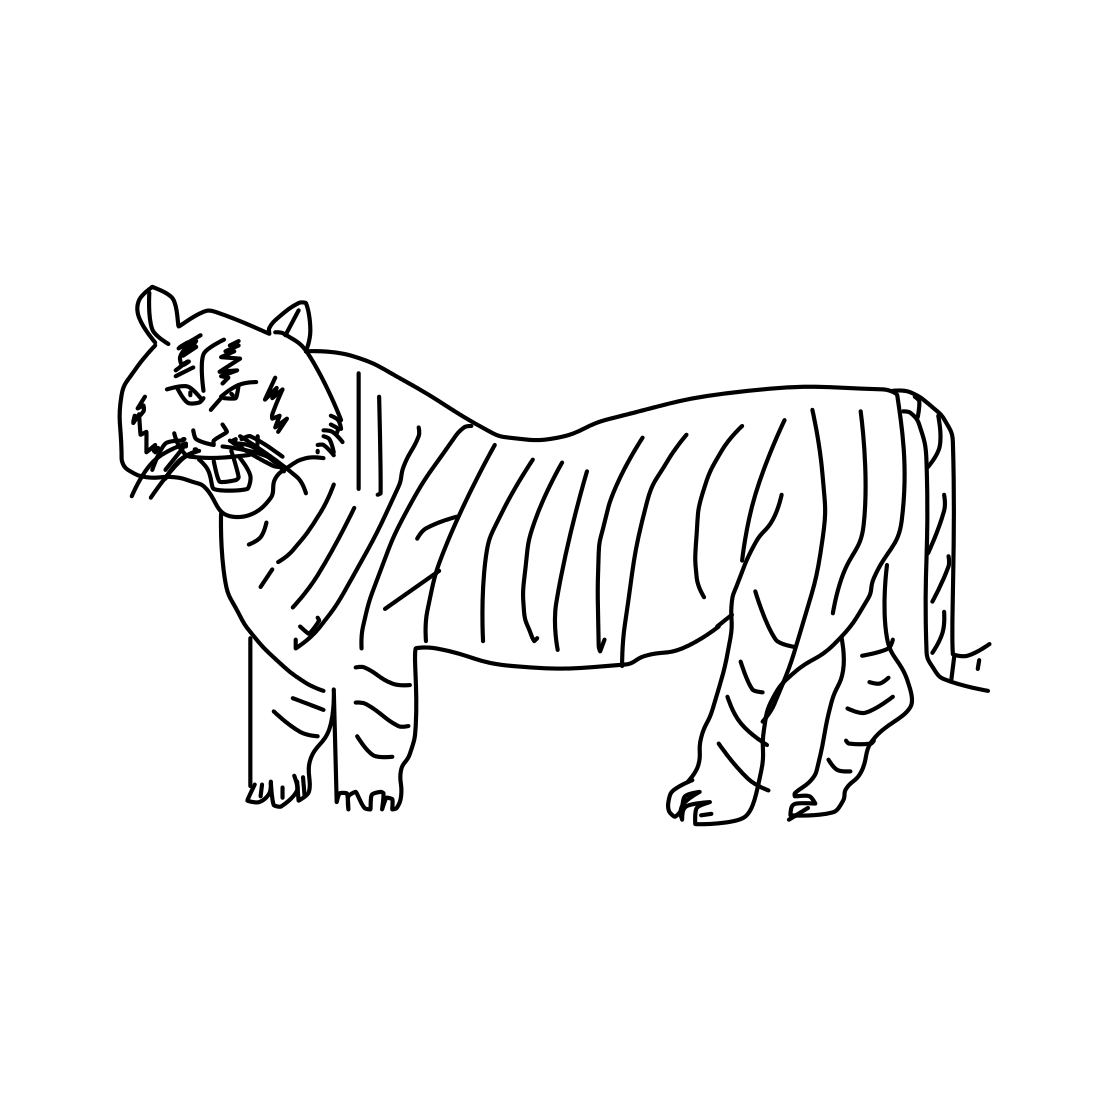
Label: tiger